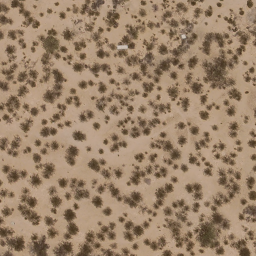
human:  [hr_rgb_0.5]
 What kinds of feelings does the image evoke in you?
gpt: chaparral